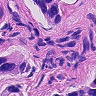
Metastatic tissue present: yes